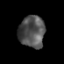
Tissue: prostate
Cell type: Fibroblasts
Senescence score: 0.9076
Nuclear area (px): 804
Mean DAPI intensity: 82.602